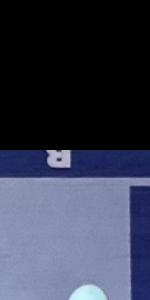
Label: Empty